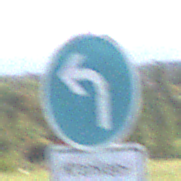
Verkehrszeichen: VorgeschriebeneFahrtrichtungLinks
Zusatzzeichen unten: BesondereFahrzeugeUndTransportgueter4
Umgebung: Outdoor, Nature
Tageszeit: MorningAfternoon
Wetter: PartlyCloudy
Licht: Natural
Jahreszeit: NotSpecified
Kontrast: HighContrast